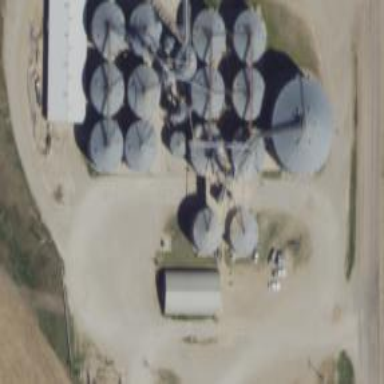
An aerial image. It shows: Silo.